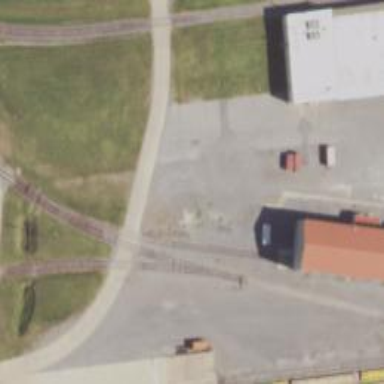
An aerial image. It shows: Railway spur service.